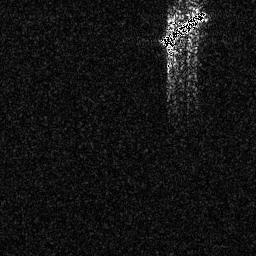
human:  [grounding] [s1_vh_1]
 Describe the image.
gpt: In the satellite image, there is  <ref>1 large ship </ref> <box>[[61, 2, 82, 18, 0]]</box> located at top right.